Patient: sex M, age 64
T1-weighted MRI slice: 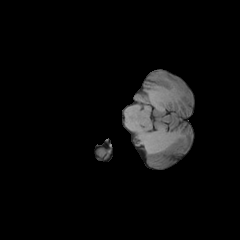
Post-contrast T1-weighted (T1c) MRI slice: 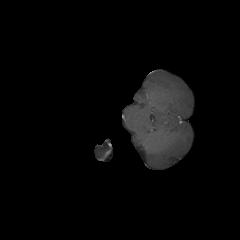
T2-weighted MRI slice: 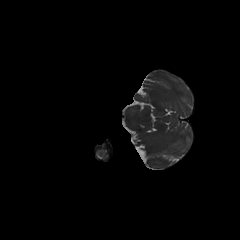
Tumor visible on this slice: no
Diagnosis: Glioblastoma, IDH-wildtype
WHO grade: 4